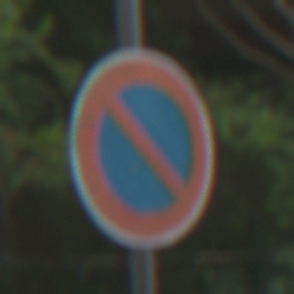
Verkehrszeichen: EingeschraenktesHalteverbot
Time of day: MorningAfternoon
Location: Outdoor (Urban)
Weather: Overcast
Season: NotSpecified
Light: Natural